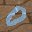
Label: 0